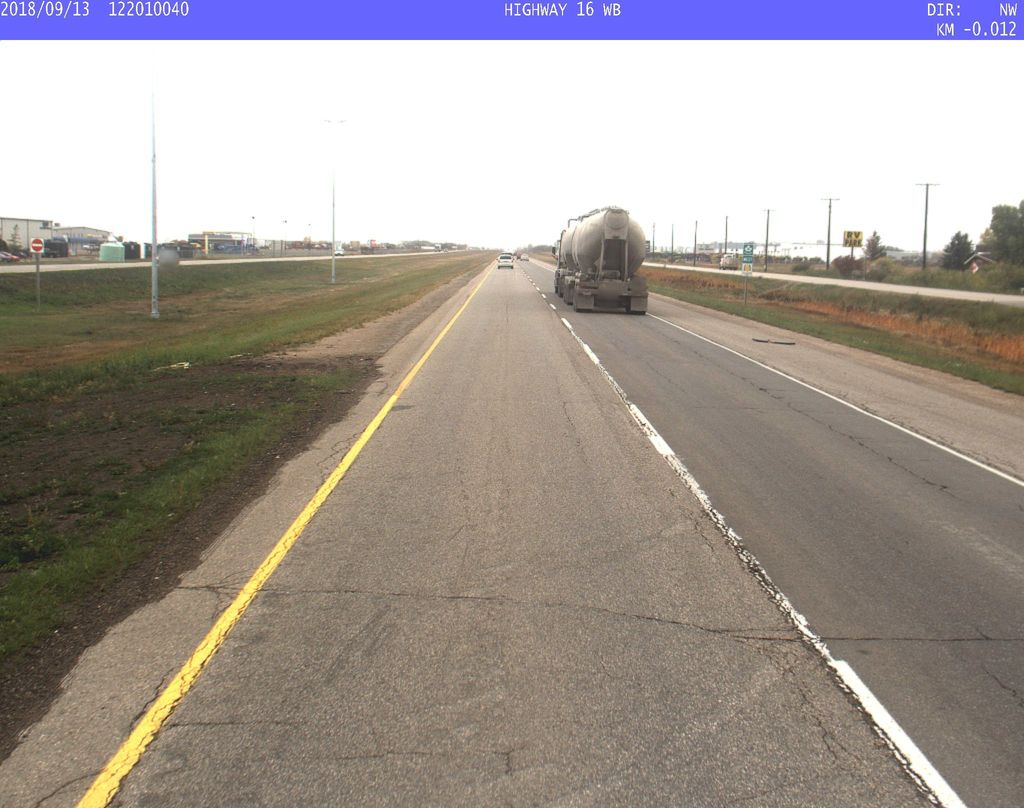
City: saskatoon